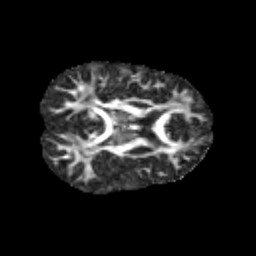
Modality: FA
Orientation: axial
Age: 9
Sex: male
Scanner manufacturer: siemens
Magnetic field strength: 3 T
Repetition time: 3.8 s
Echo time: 0.07 s